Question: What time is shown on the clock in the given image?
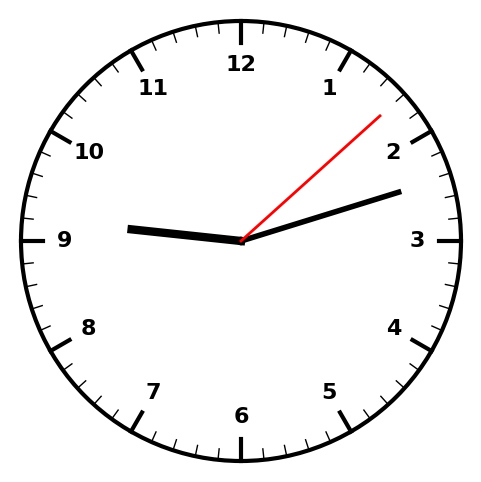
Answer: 09:12:08